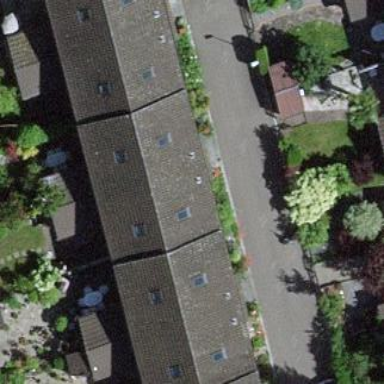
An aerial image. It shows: Terrace building.